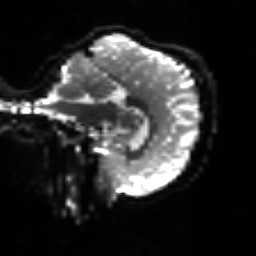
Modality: sbref
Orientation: sagittal
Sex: female
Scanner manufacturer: siemens
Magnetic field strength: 3 T
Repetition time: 5 s
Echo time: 0.071 s